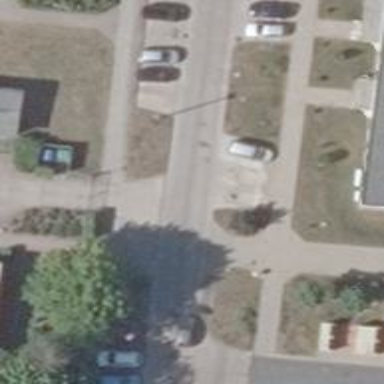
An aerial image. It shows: Residential road with concrete plates surface.